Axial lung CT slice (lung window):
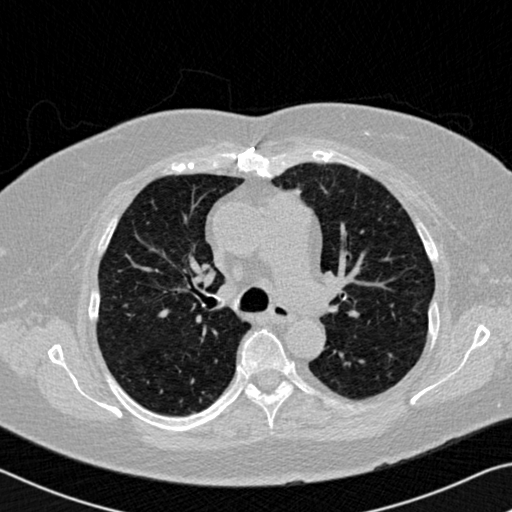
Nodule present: no